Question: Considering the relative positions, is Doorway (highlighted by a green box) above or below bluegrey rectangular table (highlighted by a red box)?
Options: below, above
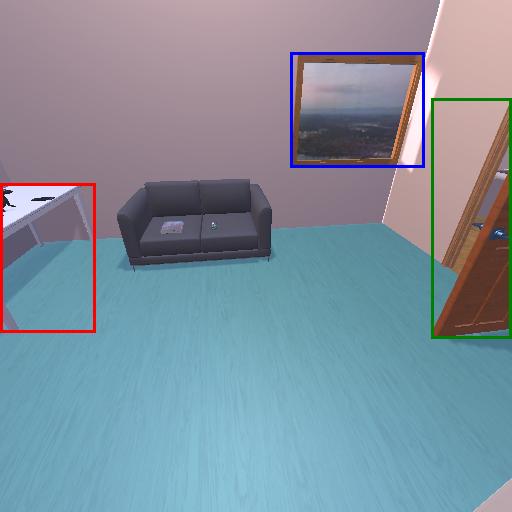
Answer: below